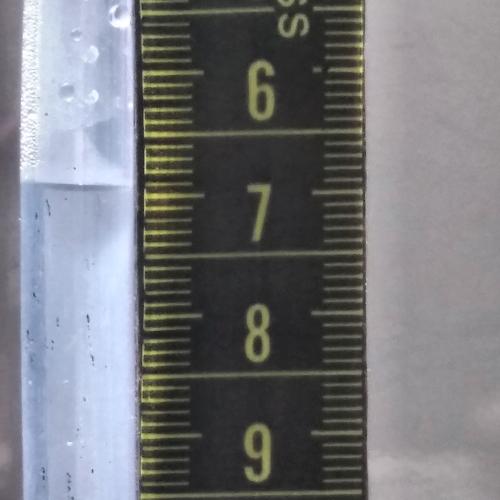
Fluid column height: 6.9 cm